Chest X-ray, PA view. Patient: 61 years old, sex M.
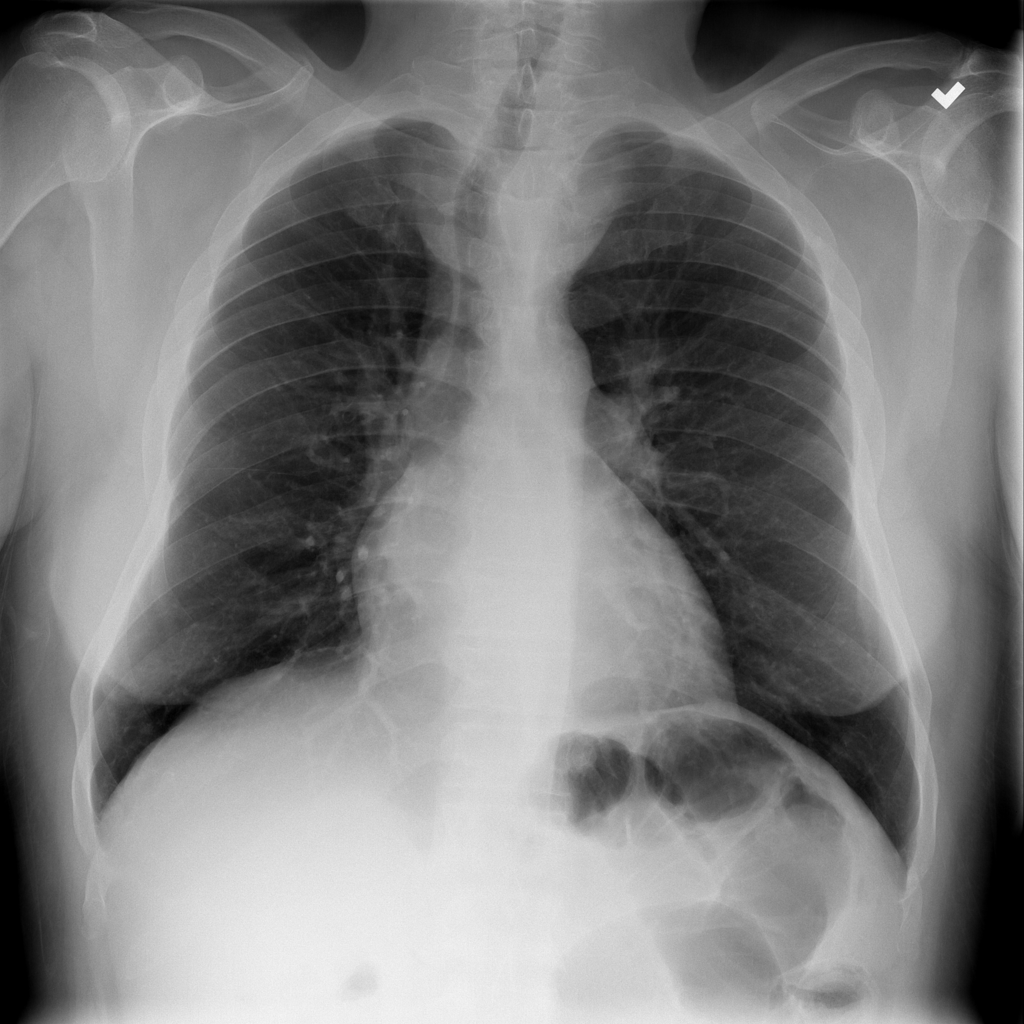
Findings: Mass